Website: home-depot
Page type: billing-address
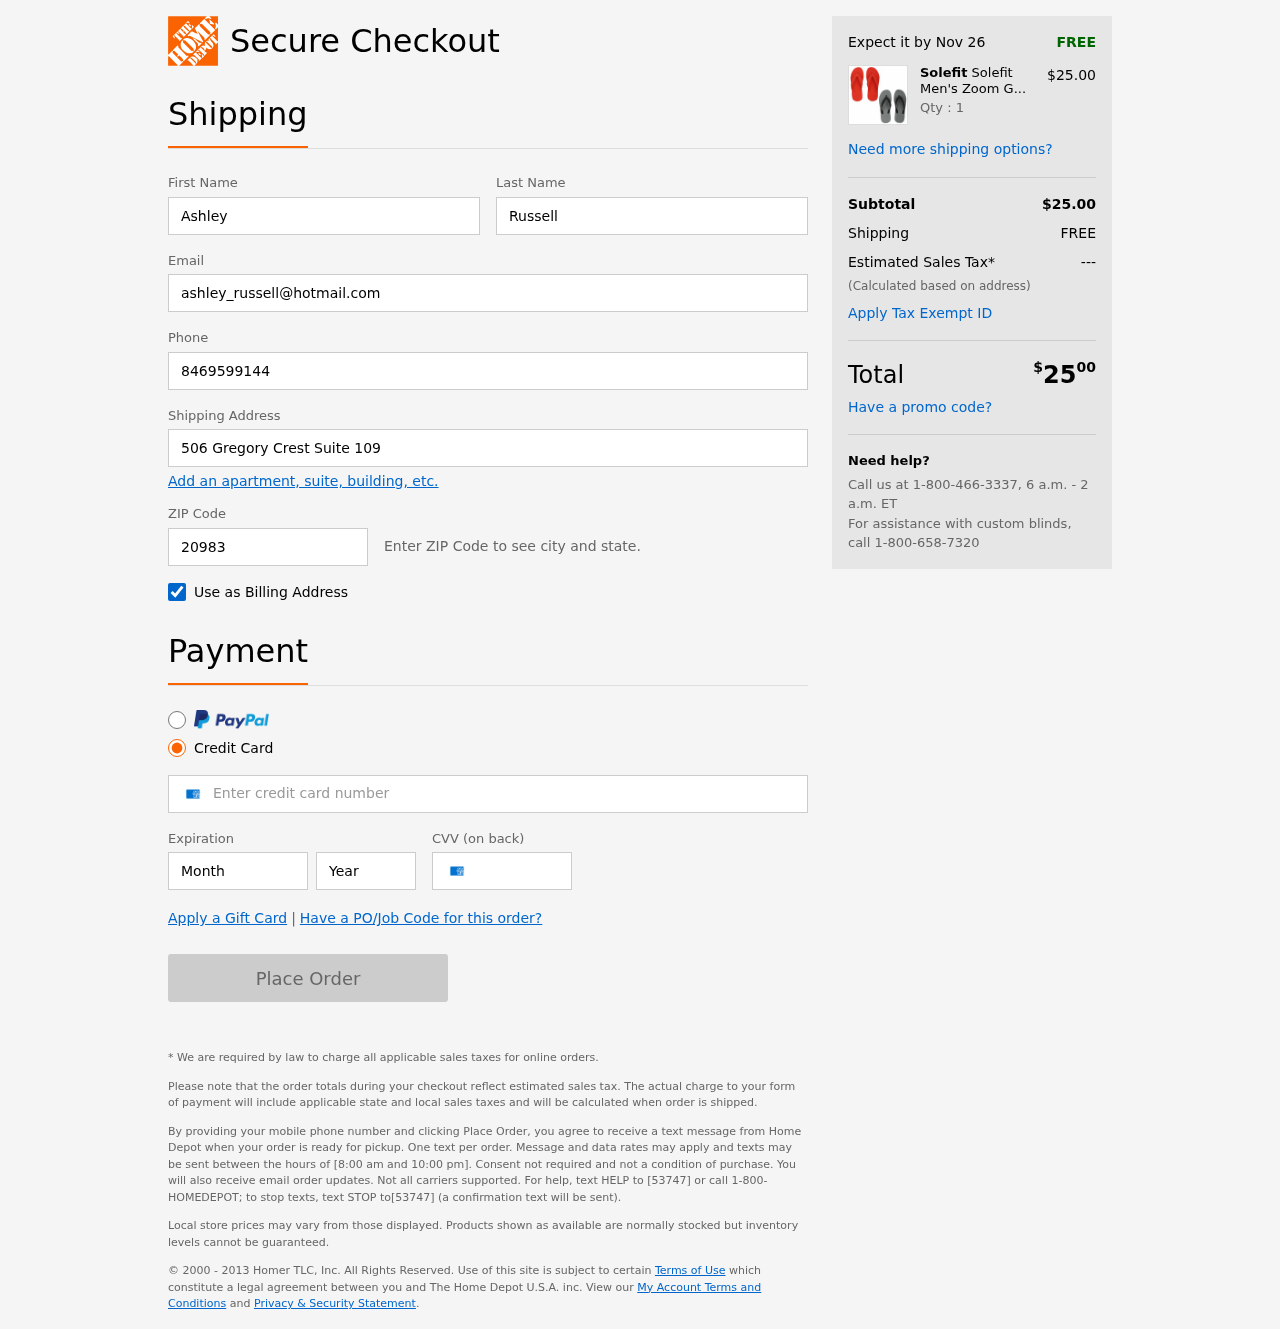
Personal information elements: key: PII_FIRSTNAME
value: Ashley
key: PII_LASTNAME
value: Russell
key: PII_EMAIL
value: ashley_russell@hotmail.com
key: PII_PHONE
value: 8469599144
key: PII_STREET
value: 506 Gregory Crest Suite 109
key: PII_POSTCODE
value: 20983
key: PII_CARD_NUMBER
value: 3402 1970 7675 802
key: PII_CARD_EXPIRY_MONTH
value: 07
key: PII_CARD_CVV
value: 7849
Product elements: key: PRODUCT1_BRAND
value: Solefit
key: PRODUCT1_NAME
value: Solefit Men's Zoom Grey & Red Flip-Flops Pack of 2-7 UK (41 EU) (SLFT-0102-0106)
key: PRODUCT1_PRICE
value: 25
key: PRODUCT1_QUANTITY
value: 1
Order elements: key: ORDER_DELIVERY_DATE
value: Nov 26
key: ORDER_SUBTOTAL
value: $25.00
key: ORDER_SHIPPING_COST
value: FREE
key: ORDER_TAX
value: ---
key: ORDER_TOTAL2
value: $2500